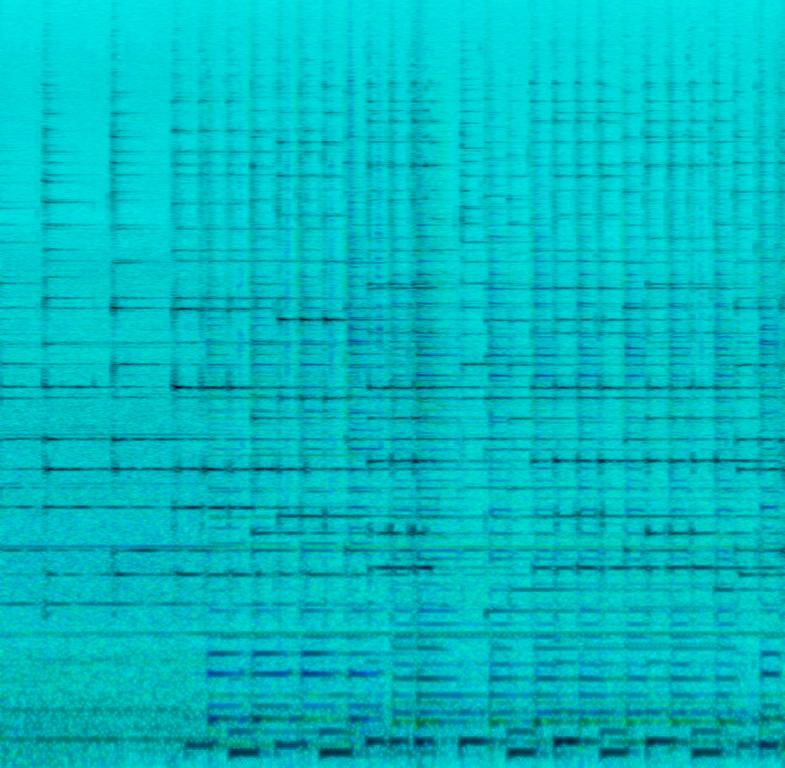
This song contains a plucked string instrument playing a melody in the higher register along with an acoustic guitar strumming chords on the backbeat and an upright bass playing a simple melody along to the lead melody. This song may be playing in a video-presentation.